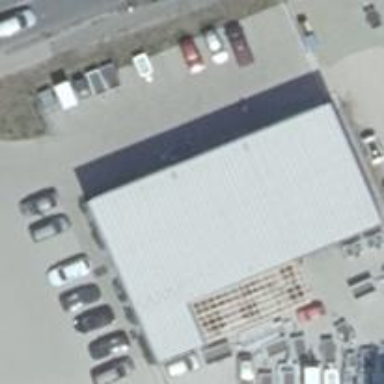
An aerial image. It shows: Car repair shop.